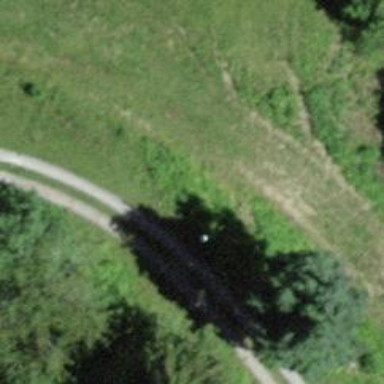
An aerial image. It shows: Unpaved driveway serving as service road.